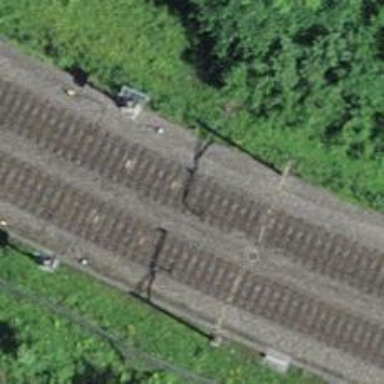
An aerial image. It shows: Railway with electrified contact lines.